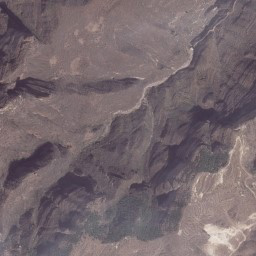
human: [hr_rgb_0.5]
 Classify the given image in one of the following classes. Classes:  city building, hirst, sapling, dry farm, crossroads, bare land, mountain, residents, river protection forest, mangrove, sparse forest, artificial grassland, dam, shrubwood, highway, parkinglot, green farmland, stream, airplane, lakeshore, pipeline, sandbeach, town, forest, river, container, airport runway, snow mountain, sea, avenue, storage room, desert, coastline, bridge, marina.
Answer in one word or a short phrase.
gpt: mountain